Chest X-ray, PA view. Patient: 52 years old, sex M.
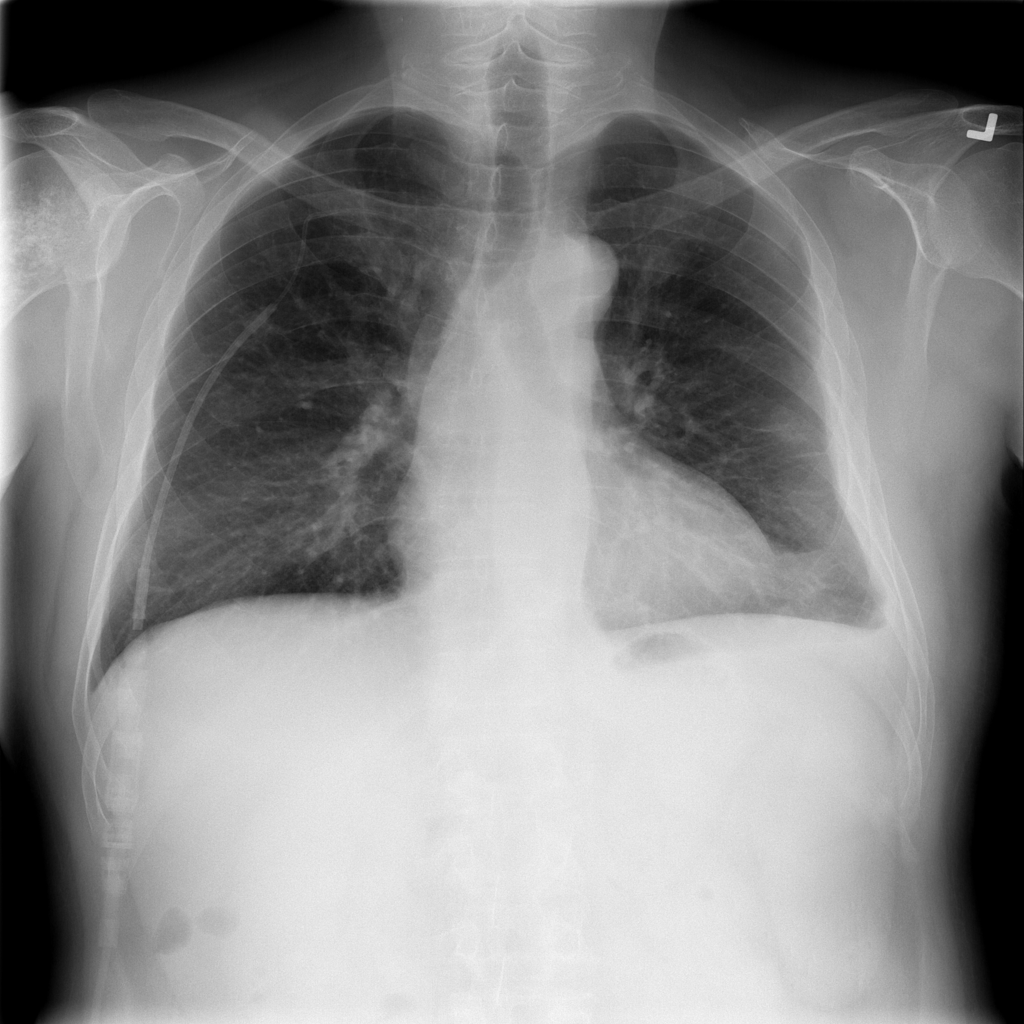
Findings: No Finding